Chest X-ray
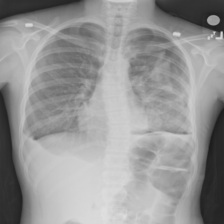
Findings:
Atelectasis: negative
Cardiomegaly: negative
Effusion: negative
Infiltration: negative
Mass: negative
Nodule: negative
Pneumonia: negative
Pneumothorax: positive
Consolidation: negative
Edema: negative
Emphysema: negative
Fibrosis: negative
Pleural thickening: negative
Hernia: negative